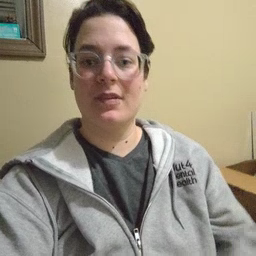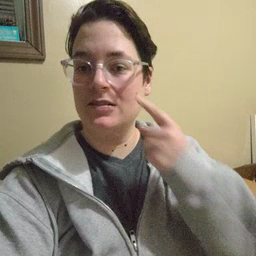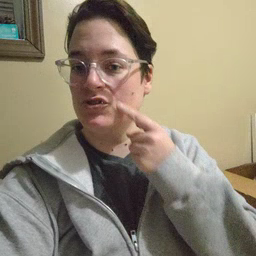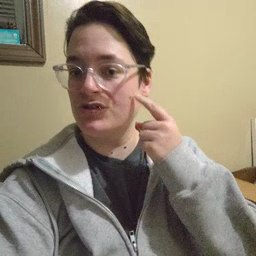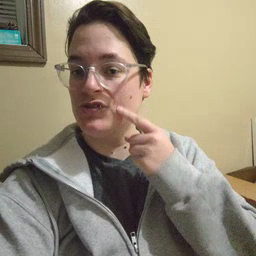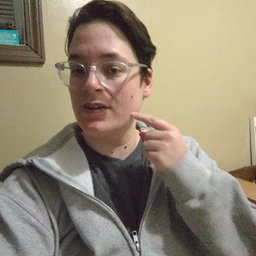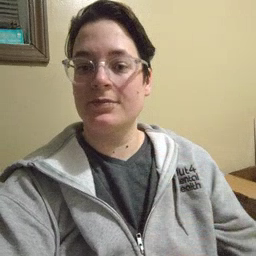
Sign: cheek